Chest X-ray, PA view. Patient: 51 years old, sex F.
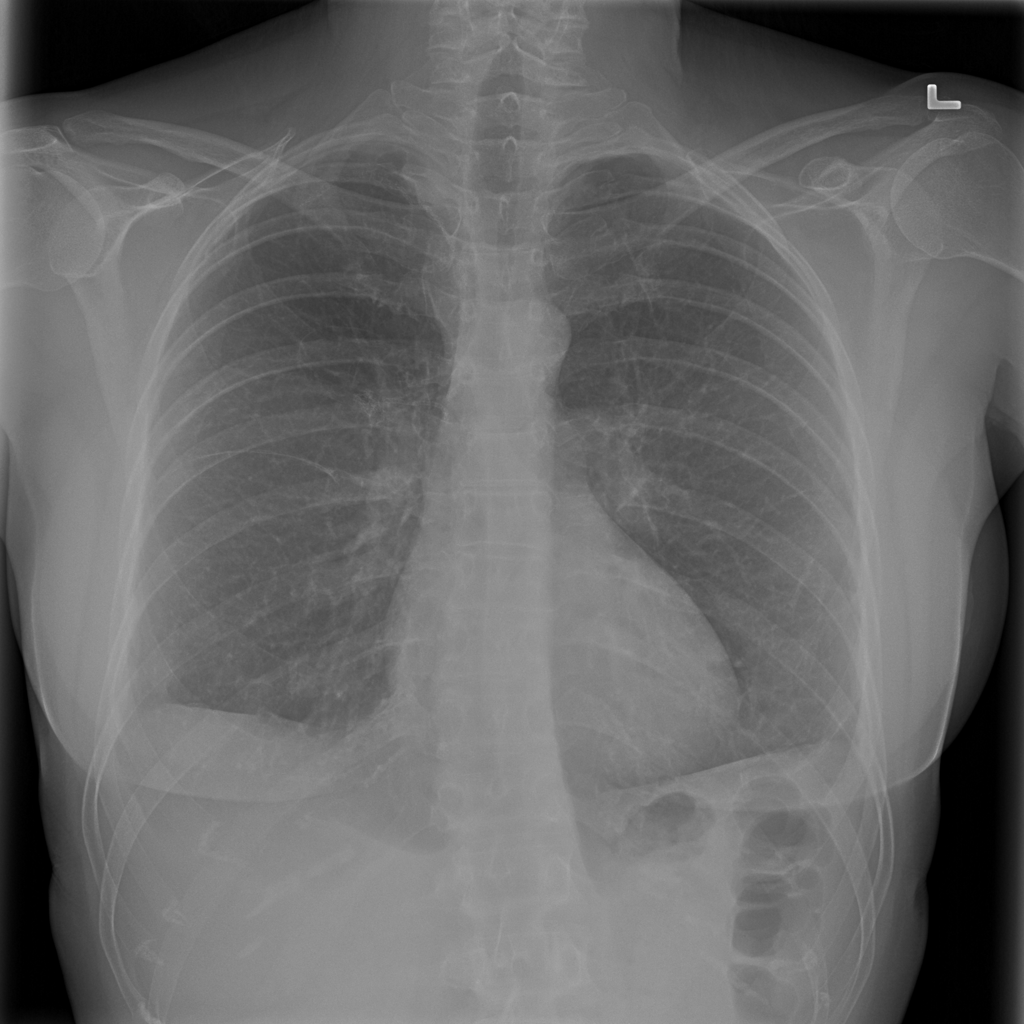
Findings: Atelectasis, Effusion, Infiltration